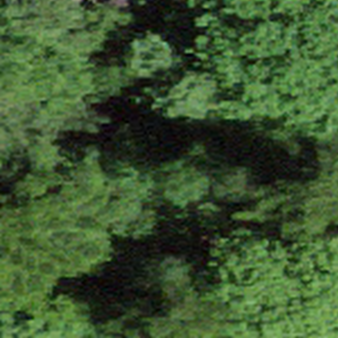
Label: other